Question: I'm trying to make a table with 2 rows of headers, both of them update dynamically from 2 separate database tables. The content update part is ok, it works. The problem is, the cells in the first row must span over whatever the number of entries of that particular category is in the 2nd row.
I've grouped the second row categories by elements with their id, counted the ids and put them in a ViewBag.
The first row model:
'''
[Table("categories")]
public class CategoriesModel
{
[Column("category_id")]
[Key]
[DatabaseGenerated(DatabaseGeneratedOption.Identity)]
[Required]
public int CategoryId { get; set; }
[Column("category_name")]
//[Required]
public string CategoryName { get; set; }
}
'''
Second row model:
'''
[Table("materials")]
public class MaterialModel
{
[Column("material_id")]
[Key]
[DatabaseGenerated(DatabaseGeneratedOption.Identity)]
[Required]
public int MaterialId { get; set; }
[Column("height_x_width")]
[Required]
public string Dimensions { get; set; }
[Column("category_id")]
[Required]
public int CategoryId { get; set; }
public List<CategoriesModel> MaterialCategory { get; set; }
}
'''
The ViewModel:
'''
public class NationalCampaignViewModel
{
public string Campaign { get; set; }
public IEnumerable<RestaurantModel> Restaurant { get; set; }
public IEnumerable<CategoriesModel> Categories { get; set; }
public IEnumerable<MaterialModel> Materials { get; set; }
public IEnumerable<OptionModel> Options { get; set; }
}
'''
the ViewModelController:
'''
public class NationalCampaignViewModelController : Controller
{
private readonly McDdbContext _context;
public NationalCampaignViewModelController(McDdbContext context)
{
_context = context;
}
// GET: NationalCampaign
public async Task<IActionResult> Index(int? id)
{
var campaign = await _context.NationalCampaigns.FirstOrDefaultAsync(m => m.Id == id);
var restaurant = await _context.Restaurants.ToListAsync();
//var stl = await _context.STL.ToListAsync();
//var dtl = await _context.DTL.ToListAsync();
var categories = await _context.CategoriesModel.ToListAsync();
var options = await _context.OptionModel.ToListAsync();
var materials = await _context.MaterialModel.ToListAsync();
var colSpan = materials.OrderBy(x => x.CategoryId).GroupBy(x => x.CategoryId).ToDictionary(g => g.Key, g => g.Count());
ViewBag.ColSpan = colSpan.Values;
var tables = new NationalCampaignViewModel
{
Campaign = campaign.CampaignName,
Restaurant = from r in restaurant select r,
Categories = from c in categories orderby c.CategoryId select c,
//Options = from o in options select o,
Materials = from m in materials orderby m.CategoryId select m
};
if (id == null)
{
return NotFound();
}
return View(tables);
}
'''
The View:
'''
@{
ViewData["Title"] = "Index";
Layout = "~/Views/Shared/_Layout.cshtml";
}
<h1>@Model.Campaign</h1>
<div class="container">
<div class="row">
<div class="col">
<table class="table-bordered">
@foreach (var span in ViewBag.ColSpan)
{
<colgroup>
<col span="@span" />
</colgroup>
}
<thead>
<tr align="center">
<th>@Html.DisplayNameFor(model => model.Restaurant.FirstOrDefault().Restaurant_Name)</th>
@foreach (var c in Model.Categories)
{
<th scope="colgroup">@c.CategoryName</th>
}
</tr>
<tr>
<th>Dimensions</th>
@foreach (var m in Model.Materials)
{
<th>@m.Dimensions</th>
}
</tr>
</thead>
<tbody>
@*@foreach (var item in Model.Restaurant)
{
<tr>
<td>
<a asp-controller="Restaurant" asp-action="Edit"
asp-route-id="@item.Restaurant_Id">@Html.DisplayFor(modelItem => item.Restaurant_Name)</a>
</td>
</tr>
}*@
</tbody>
</table>
</div>
'''
The table with the number of columns to span over:

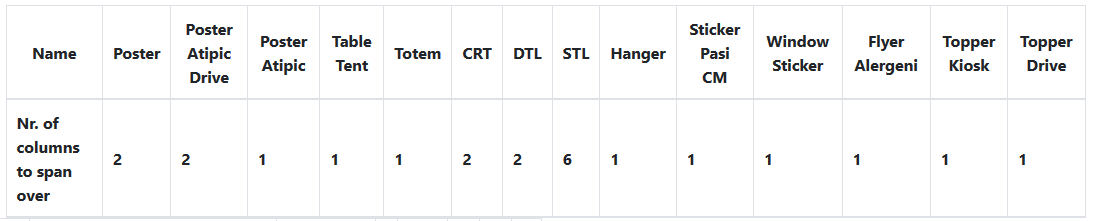
Answer: Solved it with dictionary.
Controller:
'''
var colSpan = materials.OrderBy(x => x.CategoryId).GroupBy(x => x.CategoryId).ToDictionary(g => g.Key, g => g.Count());
Dictionary<string, int> headerValues = new Dictionary<string, int>();
List<string> keys = new List<string>();
foreach (var category in categories)
{
keys.Add(category.CategoryName);
}
headerValues = keys.Zip(colSpan.Values, (k, v) => new { k, v })
.ToDictionary(x => x.k, x => x.v);
ViewBag.ColSpan = headerValues;
'''
View:
'''
@foreach (var item in ViewBag.Colspan)
{
<th colspan="@item.Value">@item.Key</th>
}
'''